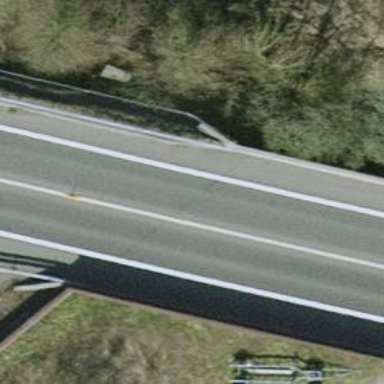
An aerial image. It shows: Asphalt bridge on trunk highway that is designated as motorroad.